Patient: sex M, age 79
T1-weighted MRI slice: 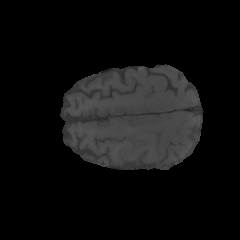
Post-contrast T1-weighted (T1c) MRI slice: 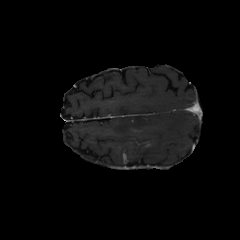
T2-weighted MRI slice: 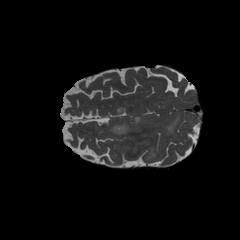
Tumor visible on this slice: yes
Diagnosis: Glioblastoma, IDH-wildtype
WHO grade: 4